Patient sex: F
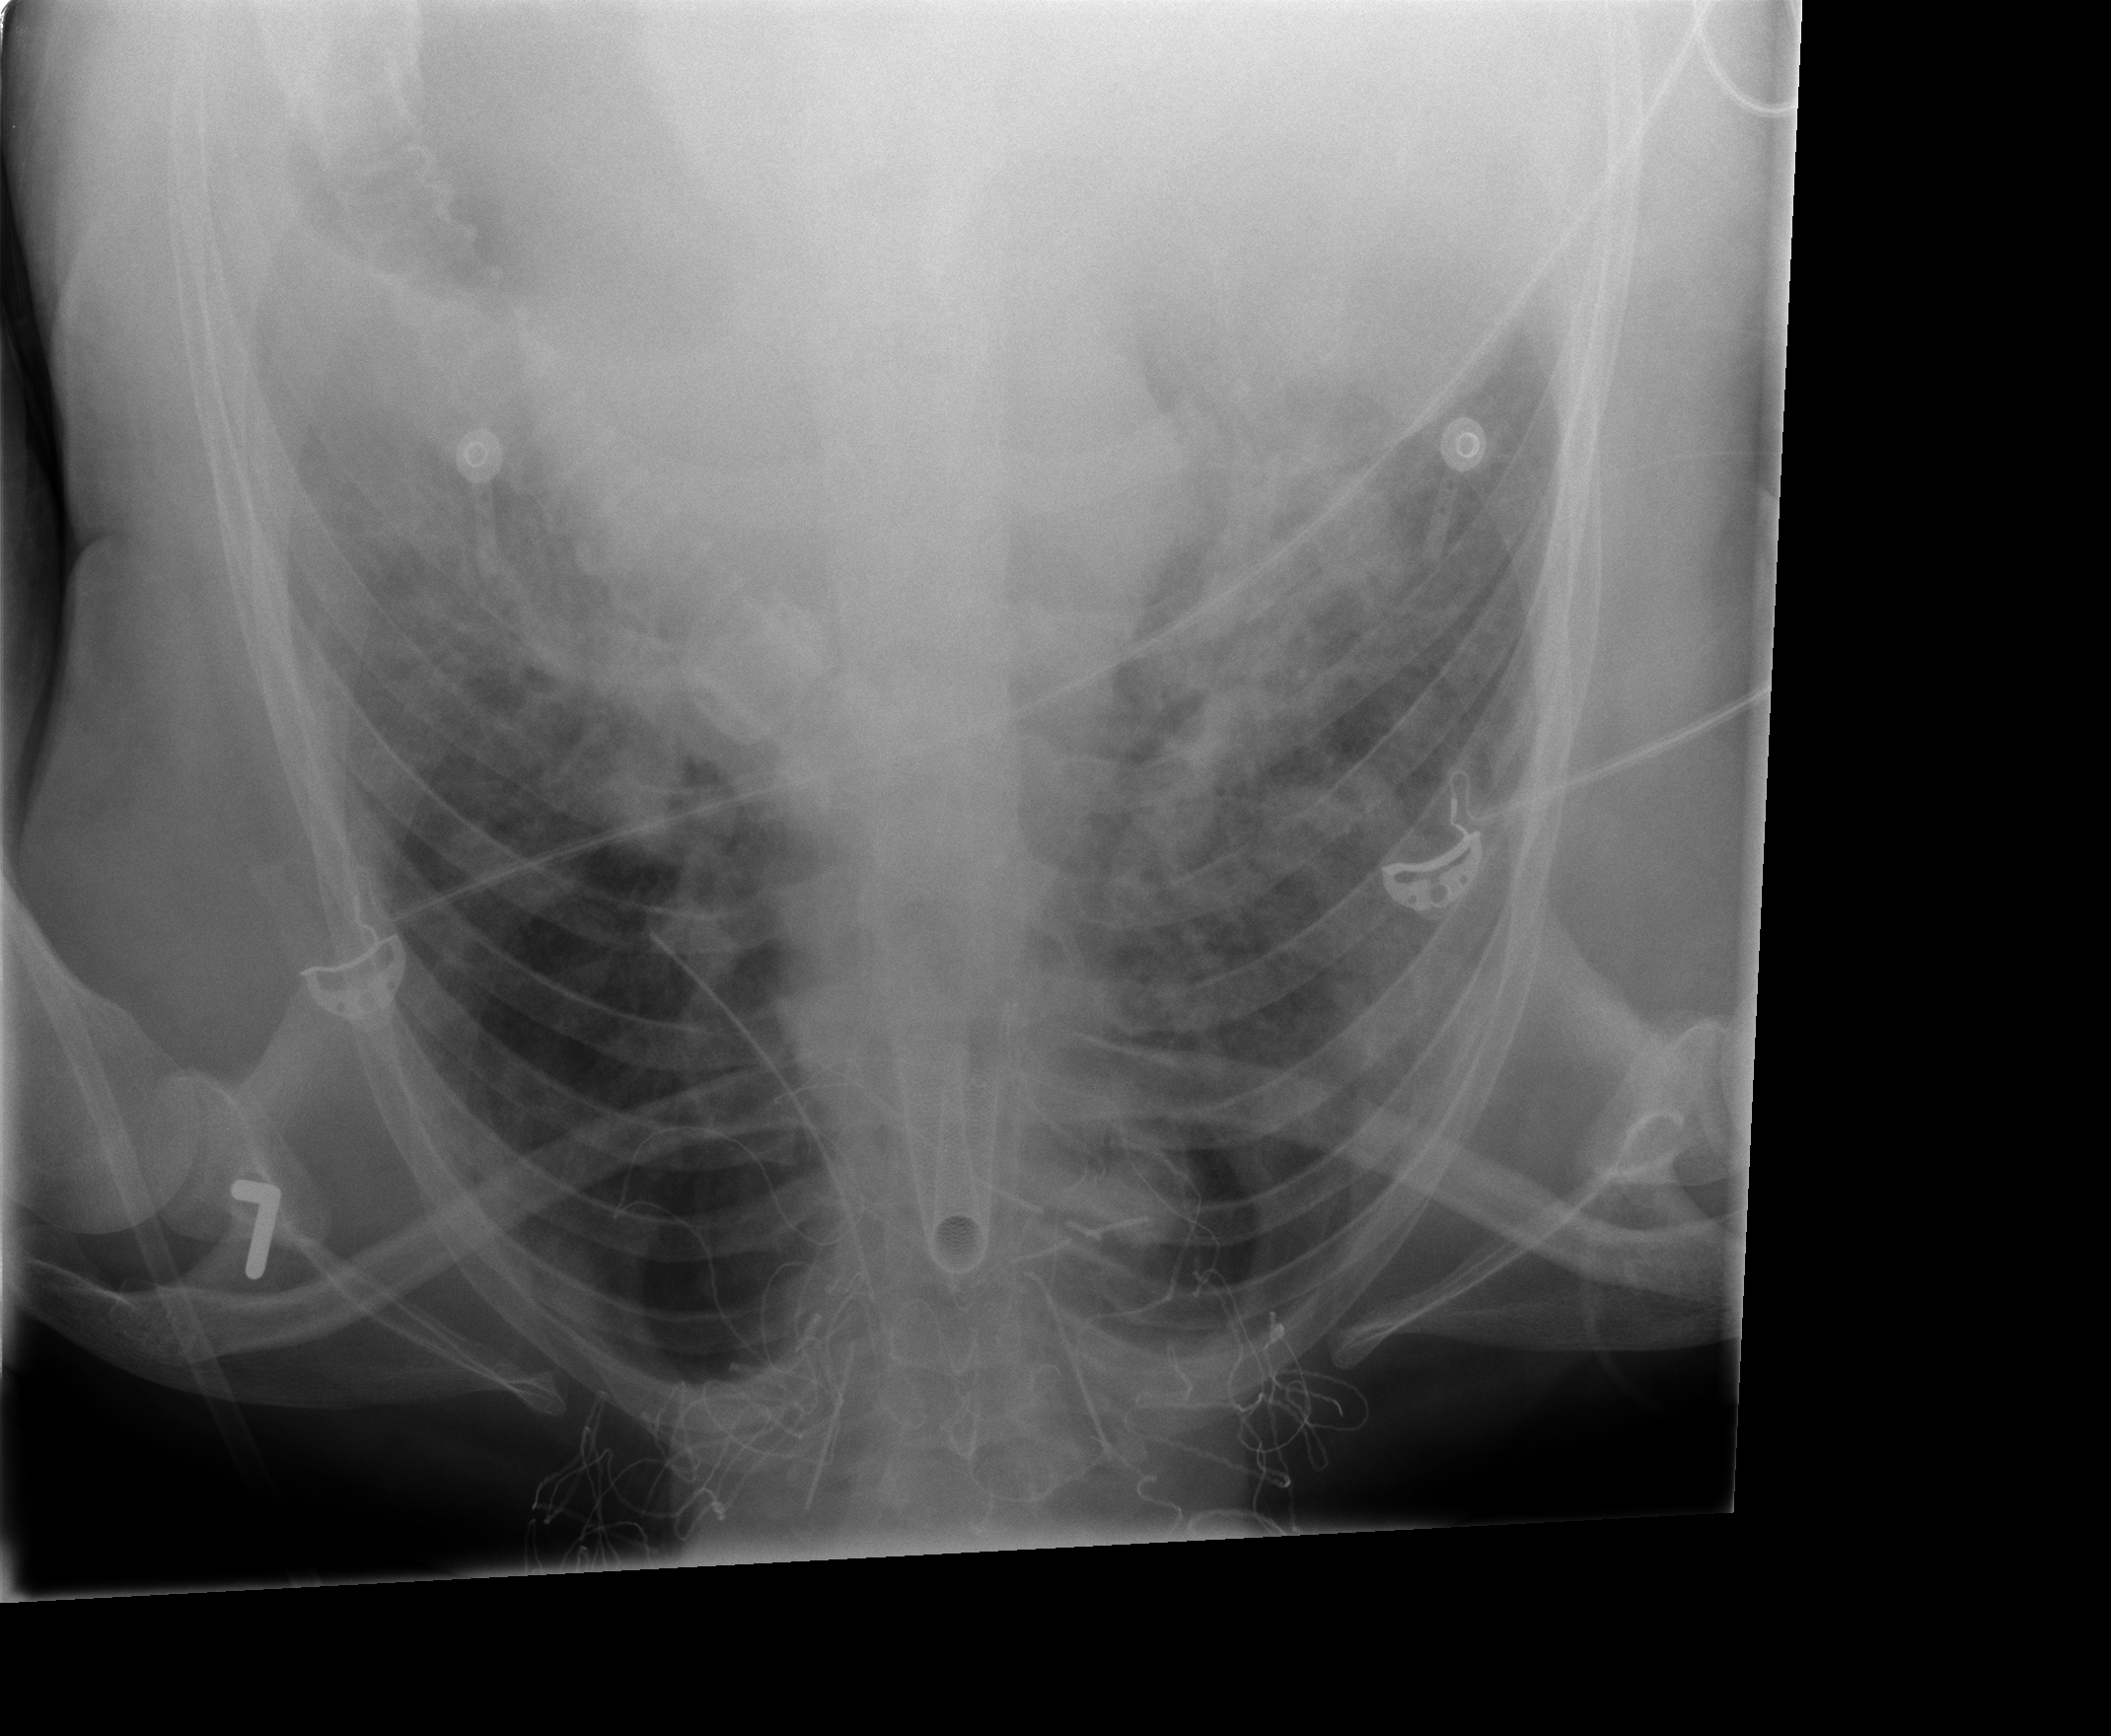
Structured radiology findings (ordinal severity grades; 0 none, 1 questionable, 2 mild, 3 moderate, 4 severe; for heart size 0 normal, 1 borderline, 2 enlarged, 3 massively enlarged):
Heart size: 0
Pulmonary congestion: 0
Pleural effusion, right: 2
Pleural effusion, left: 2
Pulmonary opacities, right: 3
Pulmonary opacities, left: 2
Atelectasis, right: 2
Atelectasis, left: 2